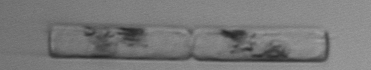
Label: Guinardia_delicatula